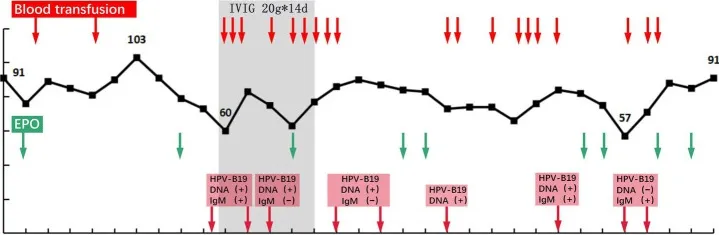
Hemoglobin levels before and after transplantation. After transplantation, the recipient's hemoglobin increased to 103 g/L at the highest level and then showed a progressive decrease in hemoglobin without obvious cause, which reached as low as 60 g/L on POD 19. After treatment, the recipient's hemoglobin (Hb) recovered and remained stable. The red arrows indicate days of using transfusion. The Green arrows indicate days of using recombinant human erythropoietin (EPO). The red squares indicate the results of HPV-B19 DNA and IgM testing, and the arrow points to the time of testing.
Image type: pathology (masson_trichrome)